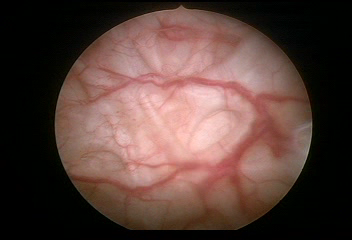
Modality: WLC
Class: Normal mucosa
Bladder cancer association: No